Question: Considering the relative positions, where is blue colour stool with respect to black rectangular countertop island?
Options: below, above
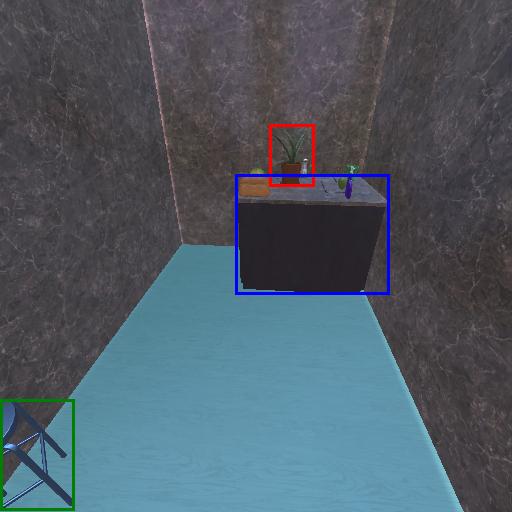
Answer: below